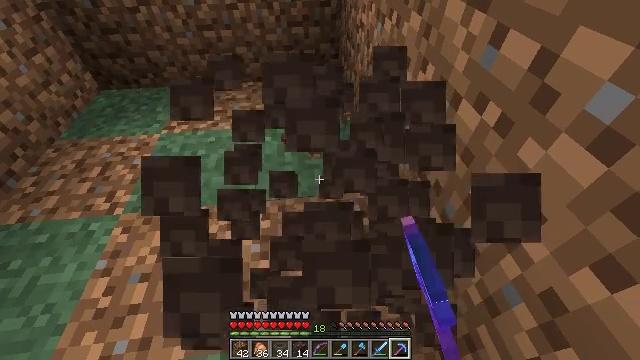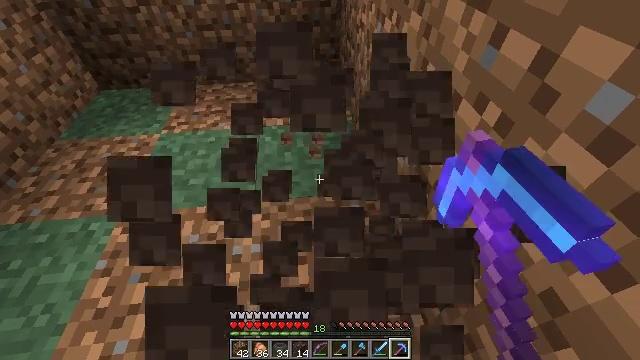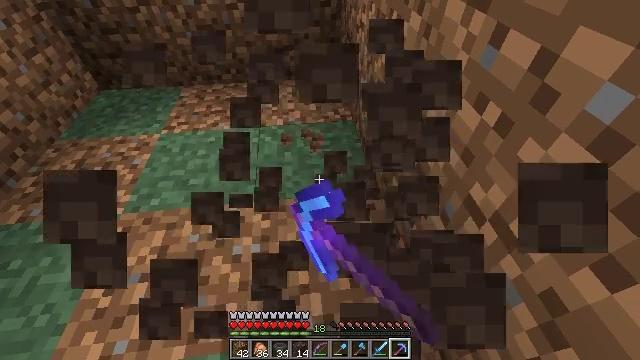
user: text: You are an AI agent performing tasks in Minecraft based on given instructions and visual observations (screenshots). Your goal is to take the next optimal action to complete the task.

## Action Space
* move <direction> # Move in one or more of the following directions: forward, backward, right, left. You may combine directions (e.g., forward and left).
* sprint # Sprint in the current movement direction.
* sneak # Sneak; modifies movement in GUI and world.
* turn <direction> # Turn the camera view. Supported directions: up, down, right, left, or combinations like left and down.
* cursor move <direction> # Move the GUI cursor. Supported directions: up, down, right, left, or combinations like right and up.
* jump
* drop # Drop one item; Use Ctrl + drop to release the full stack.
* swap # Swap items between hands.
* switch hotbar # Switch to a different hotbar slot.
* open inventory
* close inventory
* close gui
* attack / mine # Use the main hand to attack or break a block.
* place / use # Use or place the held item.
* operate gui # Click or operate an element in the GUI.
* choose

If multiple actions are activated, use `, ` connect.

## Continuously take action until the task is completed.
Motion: motion action
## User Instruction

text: Mine the soul sand in the Nether.
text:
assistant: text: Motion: attack / mine
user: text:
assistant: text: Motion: attack / mine
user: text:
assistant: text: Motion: attack / mine